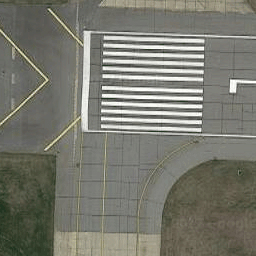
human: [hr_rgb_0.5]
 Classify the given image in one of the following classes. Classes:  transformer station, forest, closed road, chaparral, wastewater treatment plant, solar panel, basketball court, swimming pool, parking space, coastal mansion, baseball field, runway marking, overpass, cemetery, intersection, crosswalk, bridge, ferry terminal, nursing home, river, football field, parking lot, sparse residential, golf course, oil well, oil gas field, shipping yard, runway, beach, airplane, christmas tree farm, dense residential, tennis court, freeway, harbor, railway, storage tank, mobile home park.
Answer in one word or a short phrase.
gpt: runway